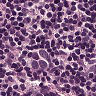
Metastatic tissue present: yes